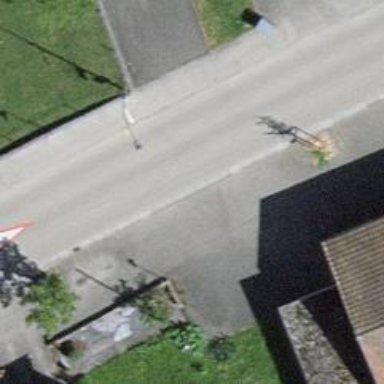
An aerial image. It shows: Bus stop with platform for public transport.